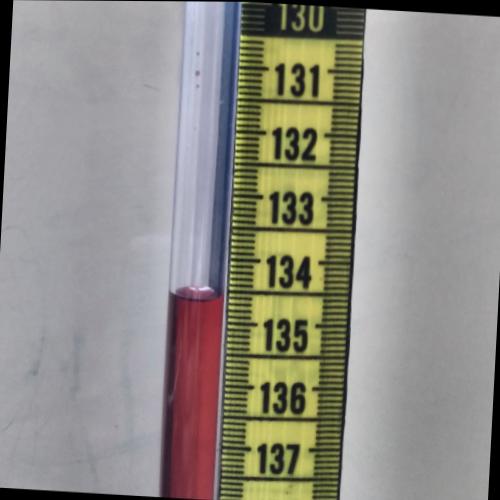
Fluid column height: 134.6 cm